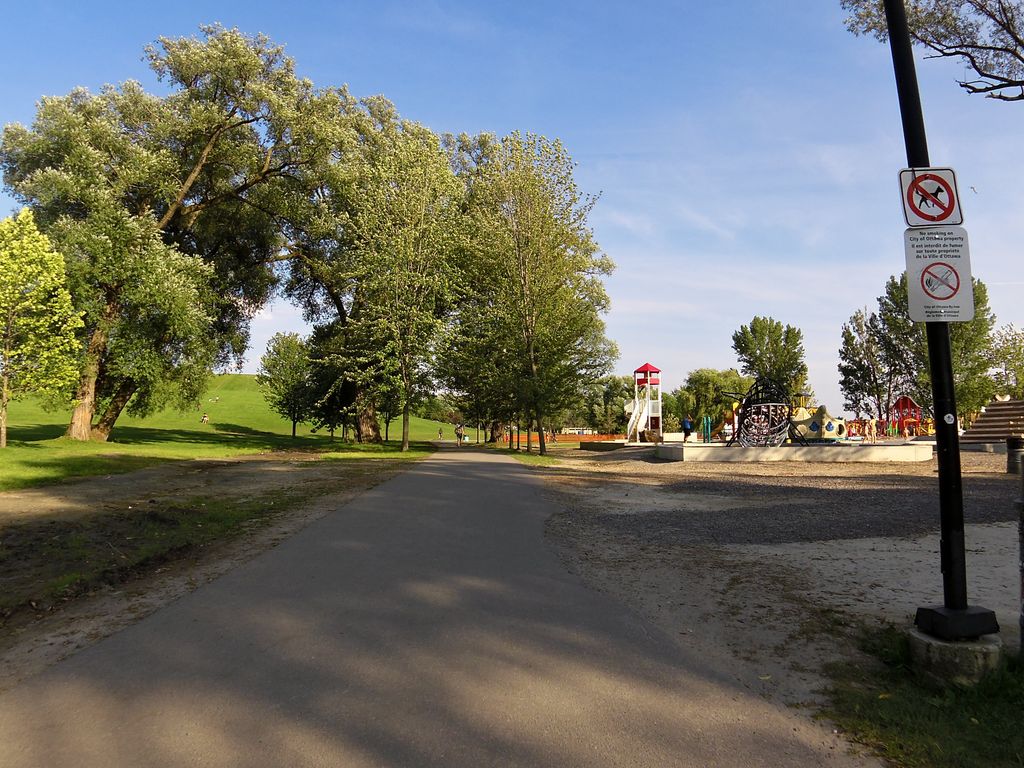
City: ottawa-gatineau